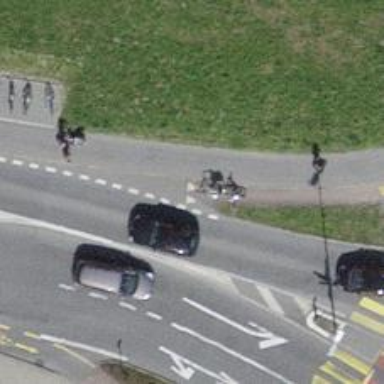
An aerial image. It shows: Road with "give way" sign.